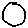
Label: moon